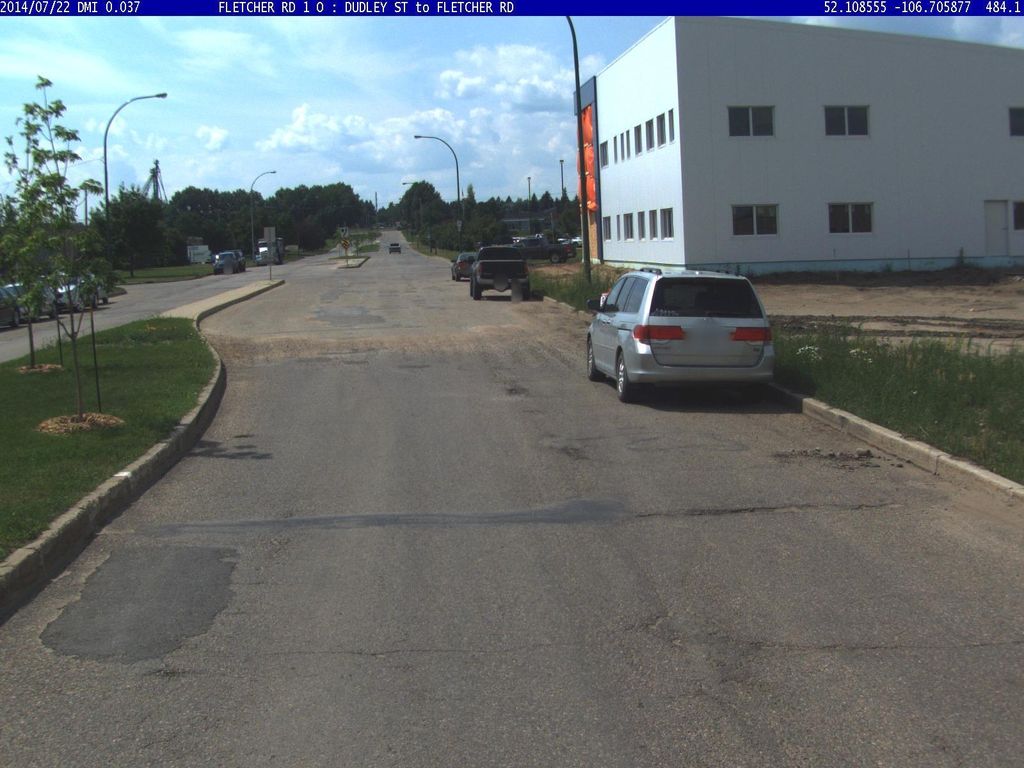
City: saskatoon